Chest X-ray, PA view. Patient: 17 years old, sex M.
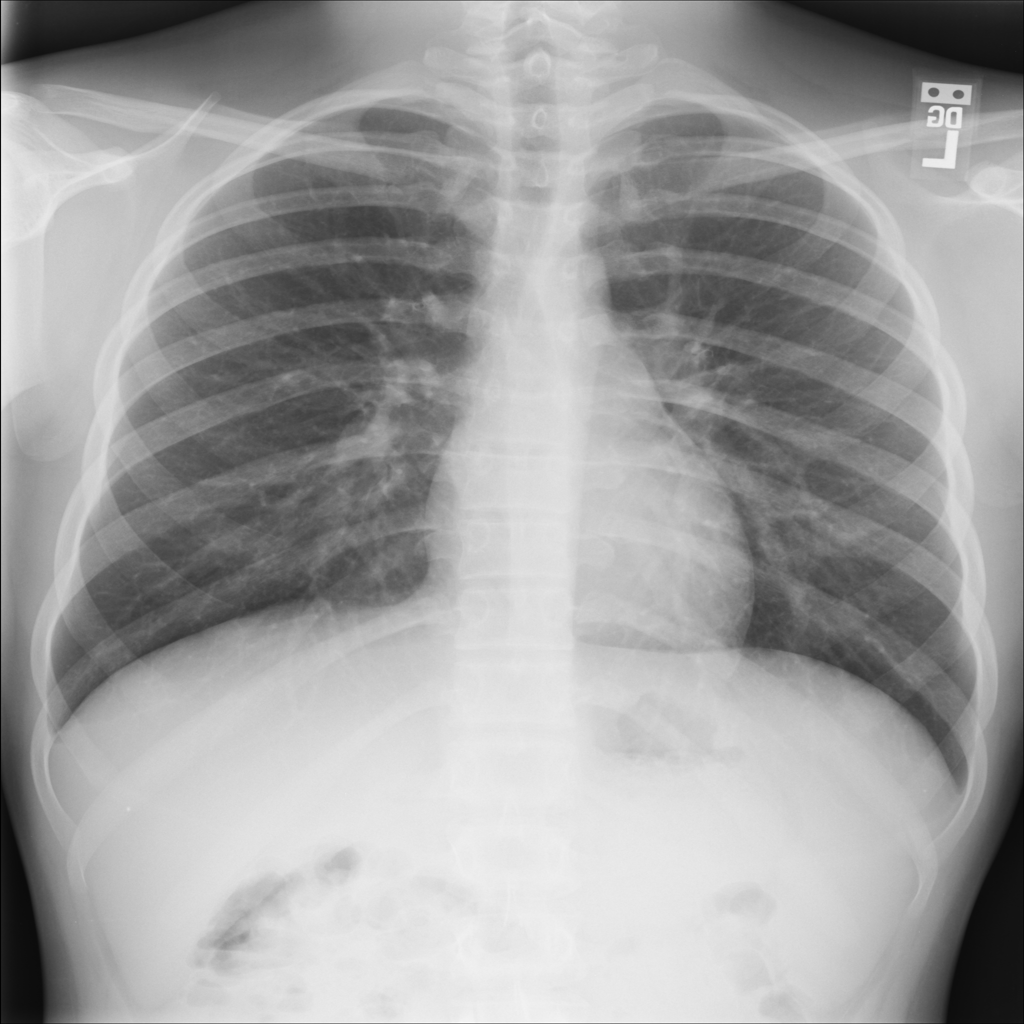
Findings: No Finding